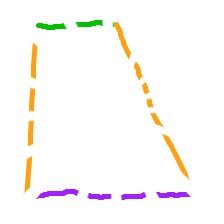
Shape: trapezoid